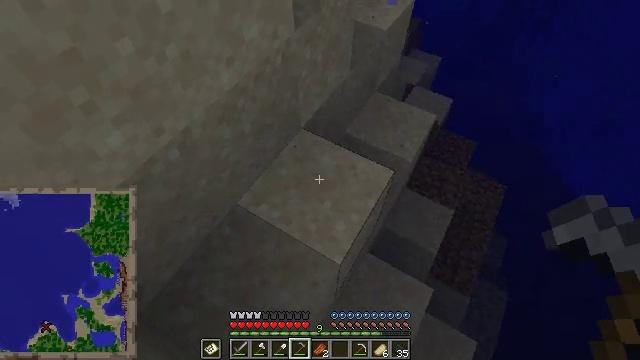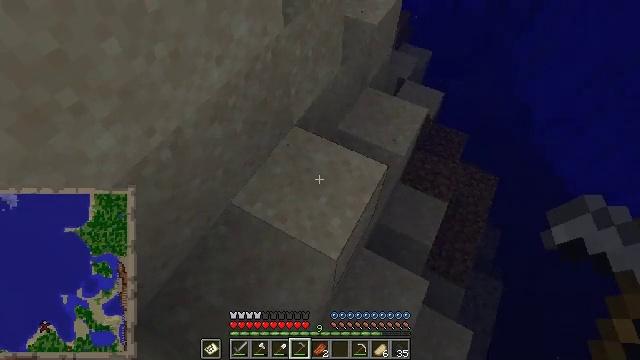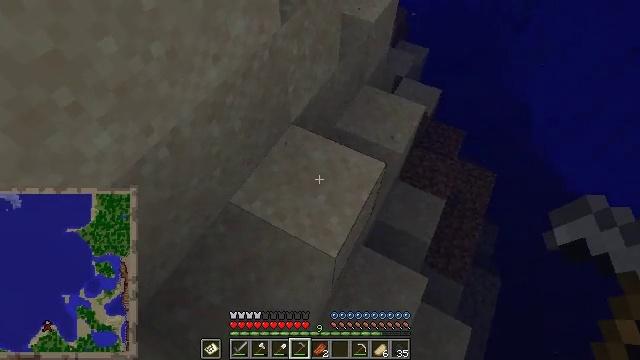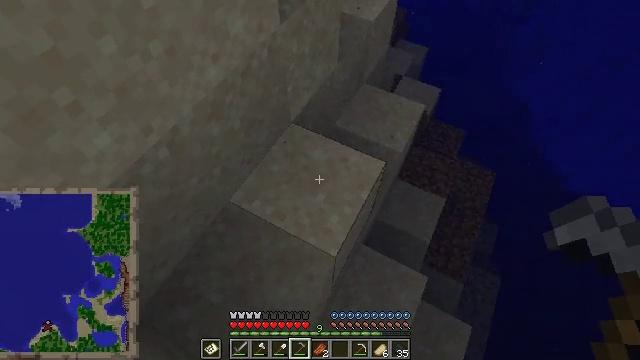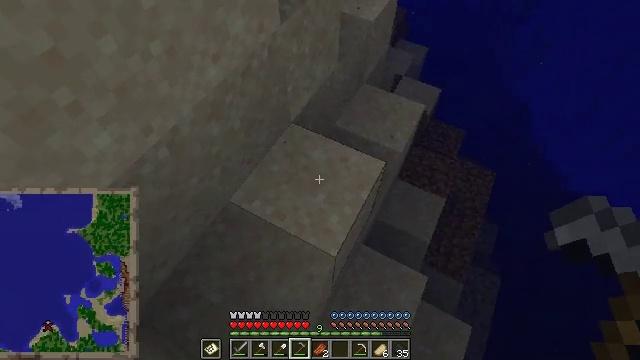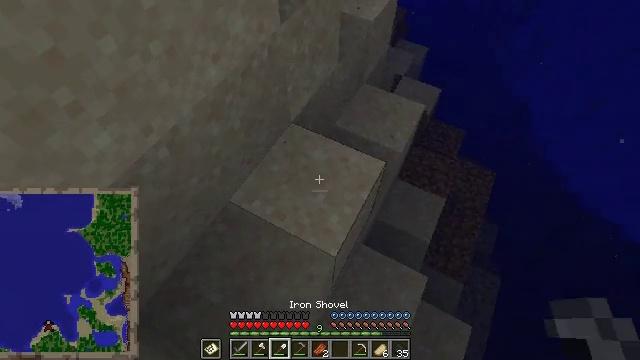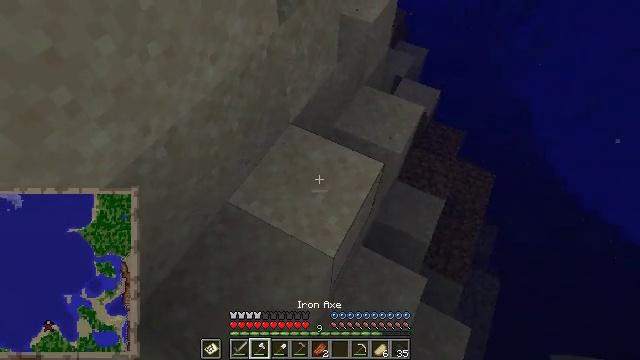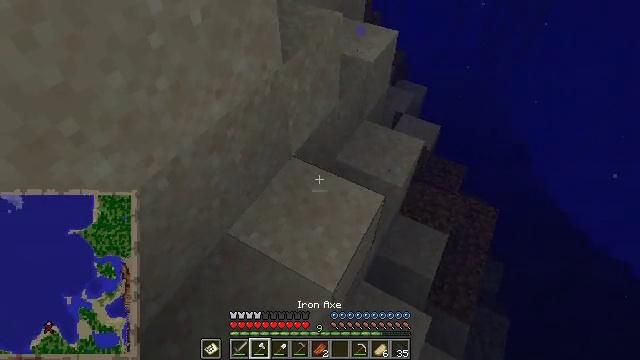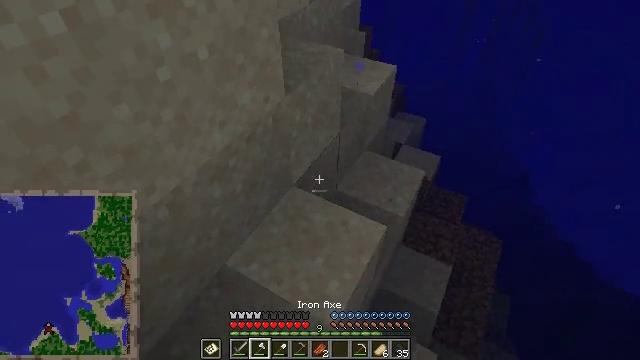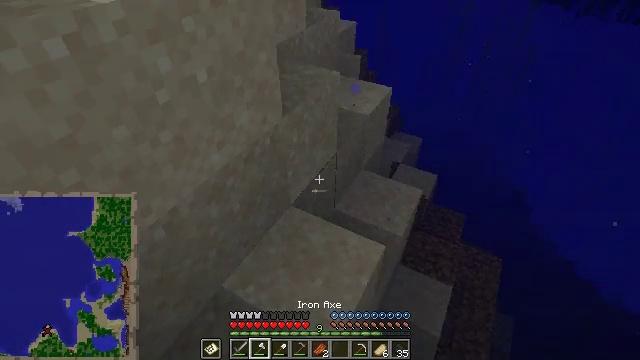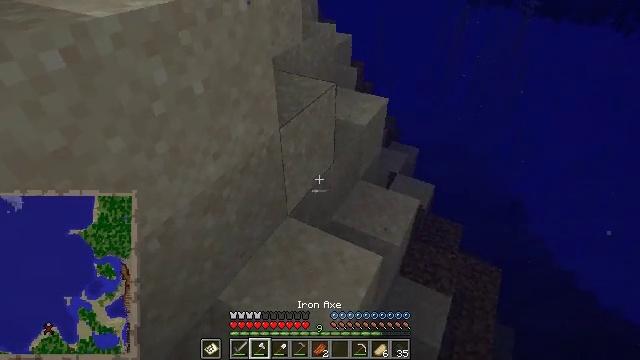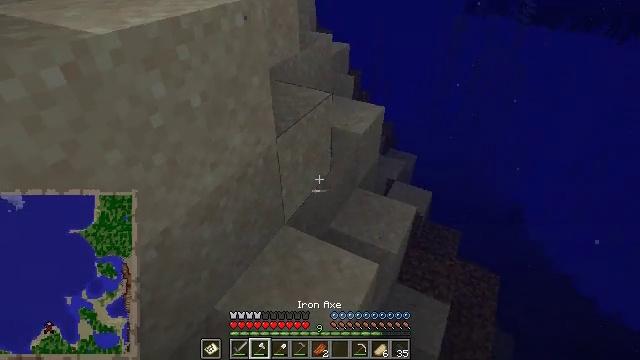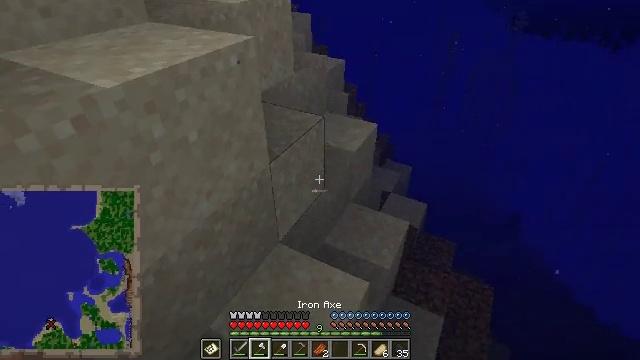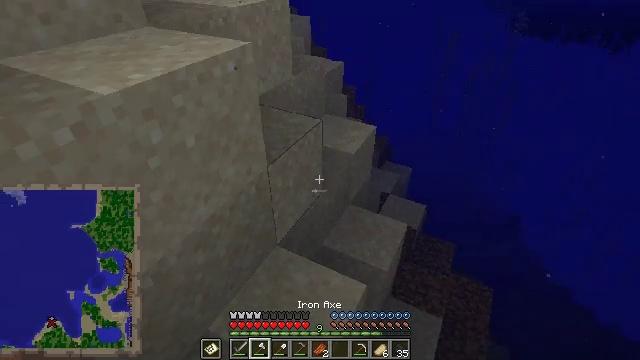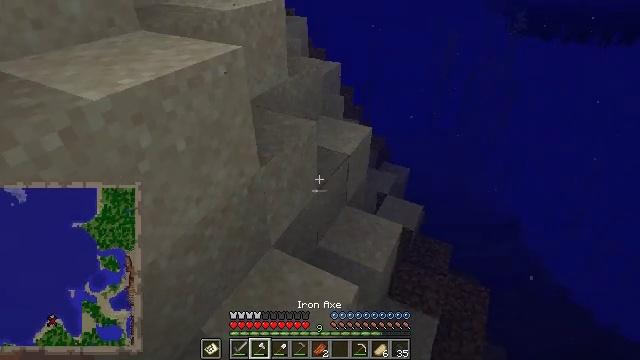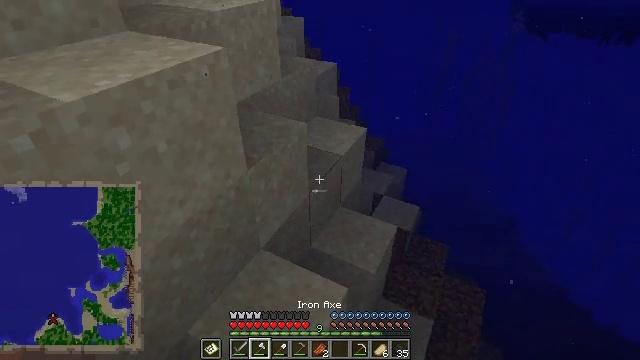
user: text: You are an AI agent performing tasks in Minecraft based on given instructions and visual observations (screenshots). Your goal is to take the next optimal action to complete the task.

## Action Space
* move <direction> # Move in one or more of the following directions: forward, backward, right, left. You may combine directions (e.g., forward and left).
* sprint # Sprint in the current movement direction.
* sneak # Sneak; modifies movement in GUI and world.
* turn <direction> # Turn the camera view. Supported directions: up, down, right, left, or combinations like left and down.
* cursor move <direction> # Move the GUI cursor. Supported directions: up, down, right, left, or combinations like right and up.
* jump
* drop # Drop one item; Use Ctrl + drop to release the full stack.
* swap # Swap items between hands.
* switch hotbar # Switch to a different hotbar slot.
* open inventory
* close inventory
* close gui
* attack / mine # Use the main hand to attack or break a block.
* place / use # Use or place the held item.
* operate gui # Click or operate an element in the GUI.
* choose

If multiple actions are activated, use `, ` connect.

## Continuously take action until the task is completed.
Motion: motion action
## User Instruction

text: Attack the ground to gather sand.
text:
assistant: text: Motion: move back and move right, sneak, turn right
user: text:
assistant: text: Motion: move back and move right, sneak, jump
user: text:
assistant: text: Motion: move back and move right, sneak, jump
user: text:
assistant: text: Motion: move back and move right, sneak, jump
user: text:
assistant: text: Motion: move right, sneak, jump
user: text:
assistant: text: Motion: move right, sneak, jump
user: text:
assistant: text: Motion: move right, sneak, turn up, jump
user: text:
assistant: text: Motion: move right, sneak, turn up, jump
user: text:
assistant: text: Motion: move right, sneak, turn up, jump
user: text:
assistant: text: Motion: move right, turn up
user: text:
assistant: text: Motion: move right, turn up
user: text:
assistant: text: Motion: move right, turn up
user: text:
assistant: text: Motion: move right
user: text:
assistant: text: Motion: move forward and move right
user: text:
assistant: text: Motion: move forward and move right
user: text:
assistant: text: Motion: move forward and move right
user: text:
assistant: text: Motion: move forward and move right
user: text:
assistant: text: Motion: move forward and move right
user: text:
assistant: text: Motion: move forward and move right
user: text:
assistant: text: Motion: move forward and move right
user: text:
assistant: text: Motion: move forward and move right
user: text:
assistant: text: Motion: move forward and move right
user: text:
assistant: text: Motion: move forward and move right
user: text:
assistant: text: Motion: move forward and move right
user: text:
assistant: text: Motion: move forward and move right
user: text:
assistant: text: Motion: move forward and move right
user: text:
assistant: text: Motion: move forward and move right
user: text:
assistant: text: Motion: move forward and move right
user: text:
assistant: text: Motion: move forward and move right
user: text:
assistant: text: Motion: move forward and move right